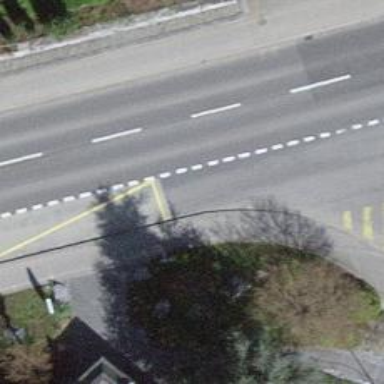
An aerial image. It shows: Platform for public transport is situated by the road.